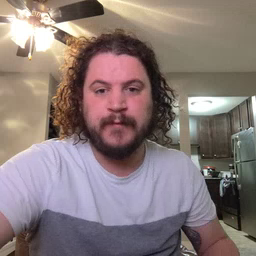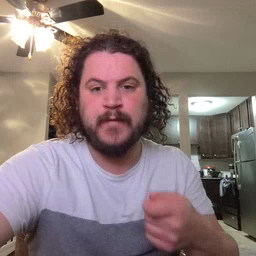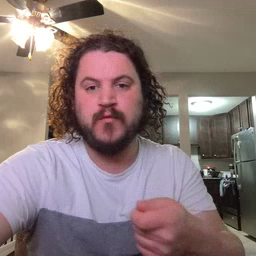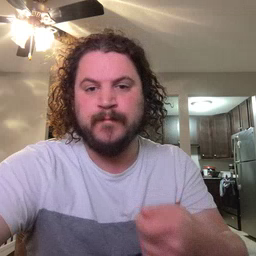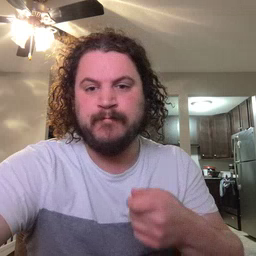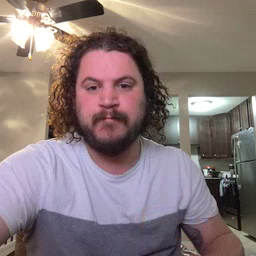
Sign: vacuum